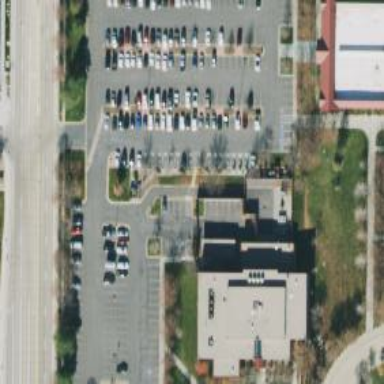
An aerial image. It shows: Parking space.